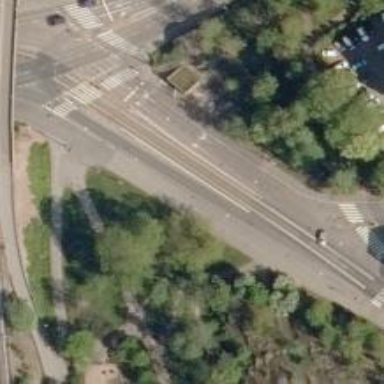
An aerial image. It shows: Tram railway with contact line for electrification. Physical markings segregate the tram tracks.